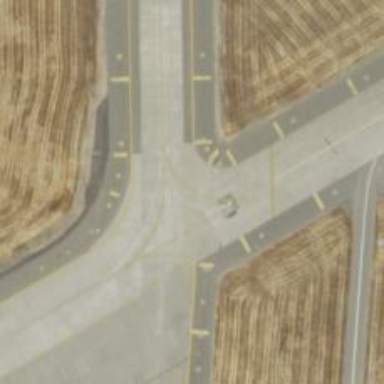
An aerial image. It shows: View of taxiway at the airport.